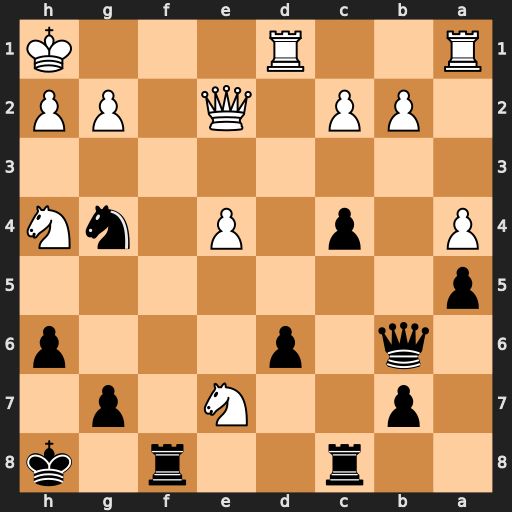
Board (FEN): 2r2r1k/1p2N1p1/1q1p3p/p7/P1p1P1nN/8/1PP1Q1PP/R2R3K
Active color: b
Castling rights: -
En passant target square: -
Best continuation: Nf2+ Qxf2 Qxf2